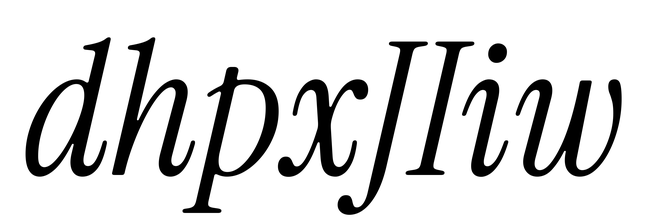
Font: InstrumentSerif-Italic